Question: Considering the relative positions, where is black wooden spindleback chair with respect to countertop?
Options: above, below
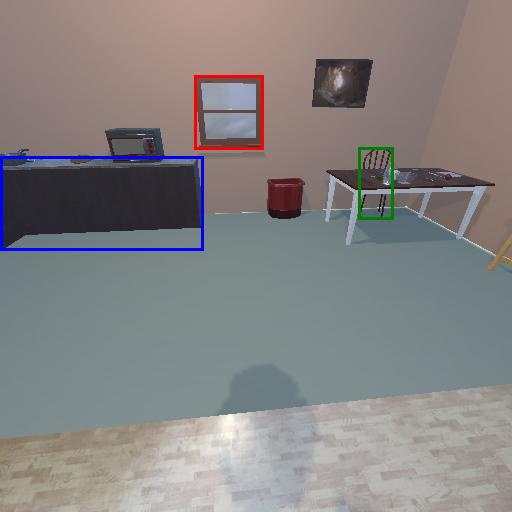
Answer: above